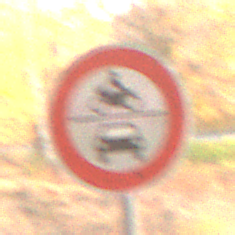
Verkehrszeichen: VerbotKraftfahrzeuge
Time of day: SunriseSunset
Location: Roofed (Suburban)
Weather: Clear
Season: NotSpecified
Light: Natural